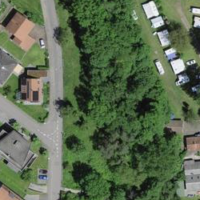
EUNIS habitat code: 53
Species observed at this site:
Lathyrus pratensis